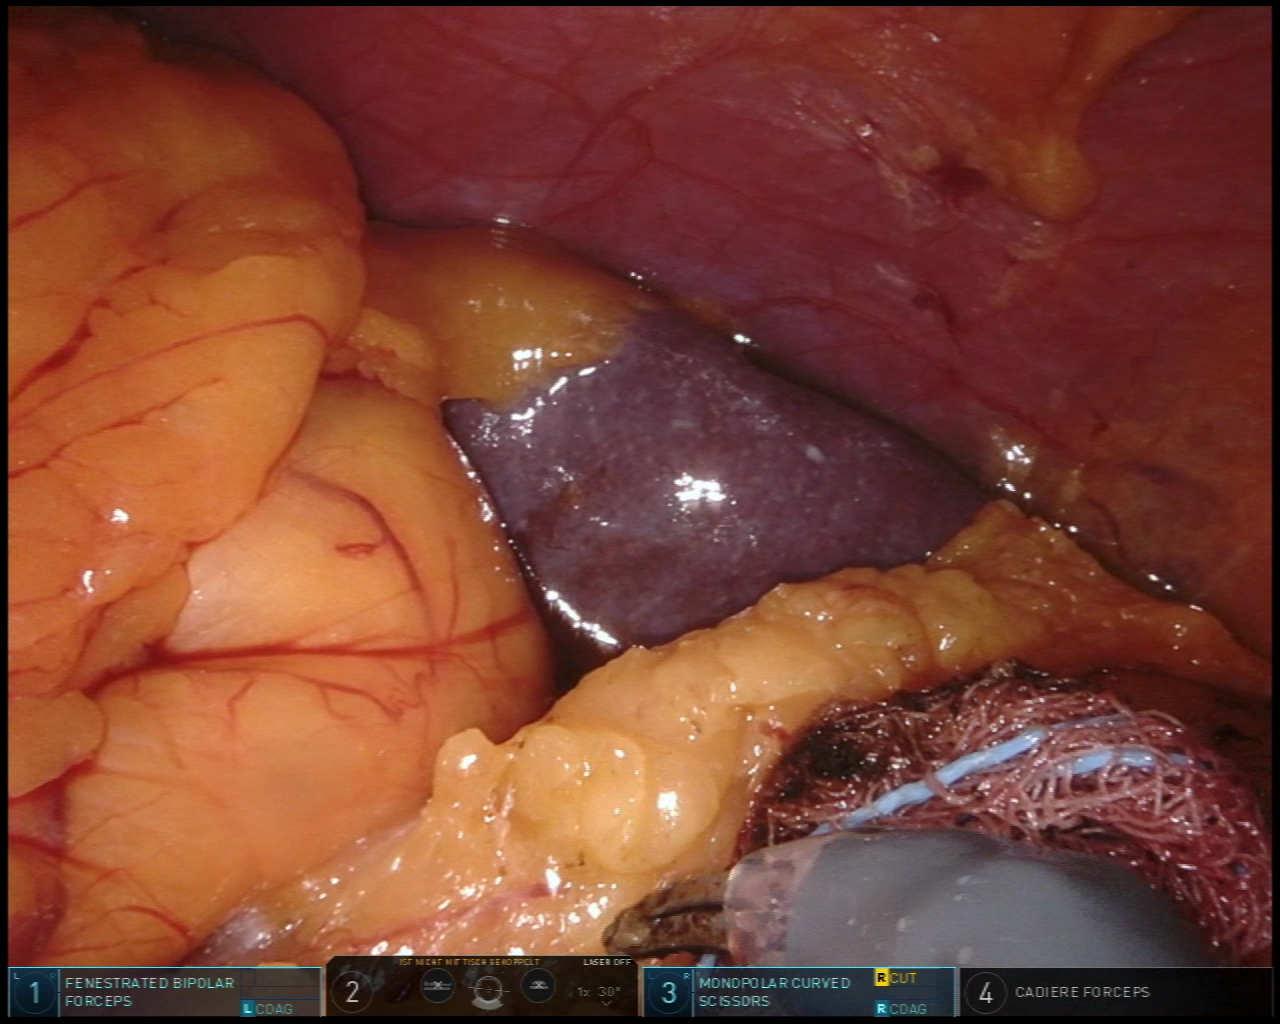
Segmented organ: spleen
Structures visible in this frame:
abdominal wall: yes
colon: no
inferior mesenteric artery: no
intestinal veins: no
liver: no
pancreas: no
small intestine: no
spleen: yes
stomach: no
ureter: no
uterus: no
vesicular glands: no